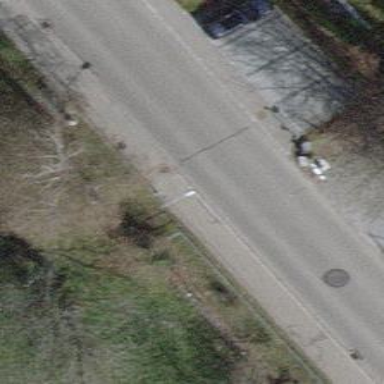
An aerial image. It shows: Raised kerb.